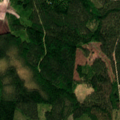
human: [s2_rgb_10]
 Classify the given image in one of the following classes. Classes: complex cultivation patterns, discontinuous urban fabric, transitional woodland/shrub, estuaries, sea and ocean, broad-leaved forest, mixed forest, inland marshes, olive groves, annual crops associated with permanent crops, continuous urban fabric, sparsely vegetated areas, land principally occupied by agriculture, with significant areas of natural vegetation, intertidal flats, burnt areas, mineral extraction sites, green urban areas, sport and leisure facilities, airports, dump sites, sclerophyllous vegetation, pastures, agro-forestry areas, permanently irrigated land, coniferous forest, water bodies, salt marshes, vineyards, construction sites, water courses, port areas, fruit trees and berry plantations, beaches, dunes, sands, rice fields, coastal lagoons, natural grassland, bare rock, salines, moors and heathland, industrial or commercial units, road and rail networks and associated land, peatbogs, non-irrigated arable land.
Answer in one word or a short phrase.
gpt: land principally occupied by agriculture, with significant areas of natural vegetation, coniferous forest, mixed forest, transitional woodland/shrub